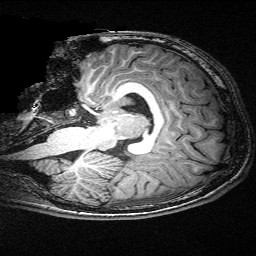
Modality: T1w
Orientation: sagittal
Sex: male
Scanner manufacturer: siemens
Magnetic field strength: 3 T
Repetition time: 2.3 s
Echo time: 0.00336 s